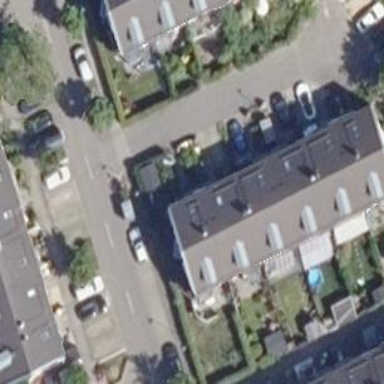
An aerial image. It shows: Asphalt road designated as living street.